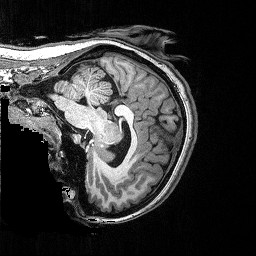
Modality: T1w
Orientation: sagittal
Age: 24
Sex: female
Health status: ill
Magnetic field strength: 3 T
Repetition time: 2.53 s
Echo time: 0.00331 s